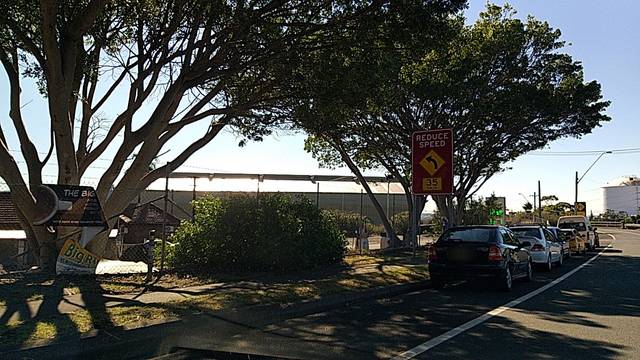
Region: Australia
Coordinates: -34.479, 150.903